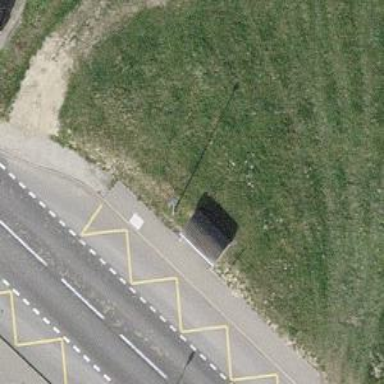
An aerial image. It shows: Bus stop with shelter.